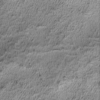
Label: not_dusty